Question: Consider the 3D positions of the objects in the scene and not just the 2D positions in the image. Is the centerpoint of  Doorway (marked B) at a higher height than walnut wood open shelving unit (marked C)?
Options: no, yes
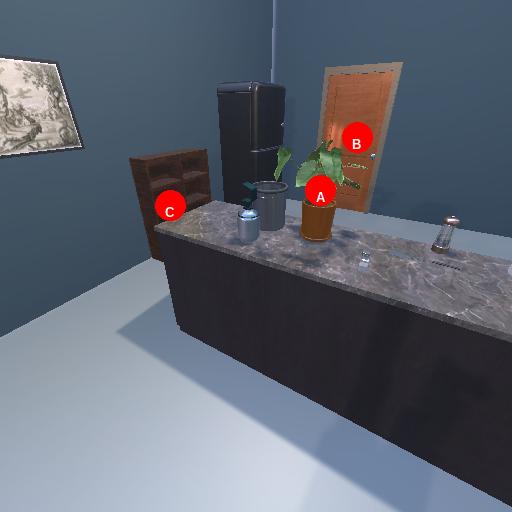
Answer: no